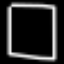
Label: square